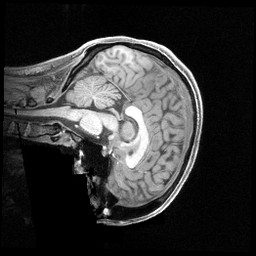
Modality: T1w
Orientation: sagittal
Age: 18
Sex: female
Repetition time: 2.4 s
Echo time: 0.00222 s